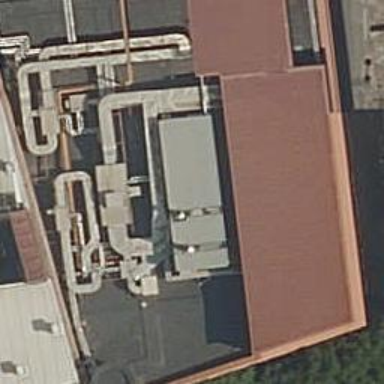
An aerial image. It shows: Building used as fitness center.